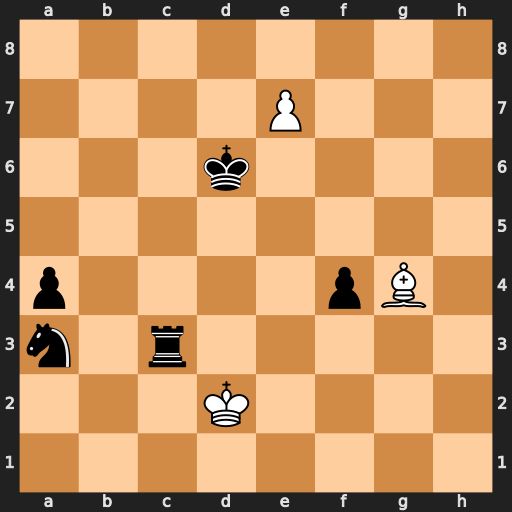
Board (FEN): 8/4P3/3k4/8/p4pB1/n1r5/3K4/8
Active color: w
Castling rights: -
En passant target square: -
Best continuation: e8=Q Nb1+ Kd1